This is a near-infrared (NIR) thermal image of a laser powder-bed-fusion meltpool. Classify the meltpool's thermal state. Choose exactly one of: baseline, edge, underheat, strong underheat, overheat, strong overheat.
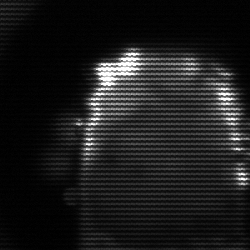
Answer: baseline